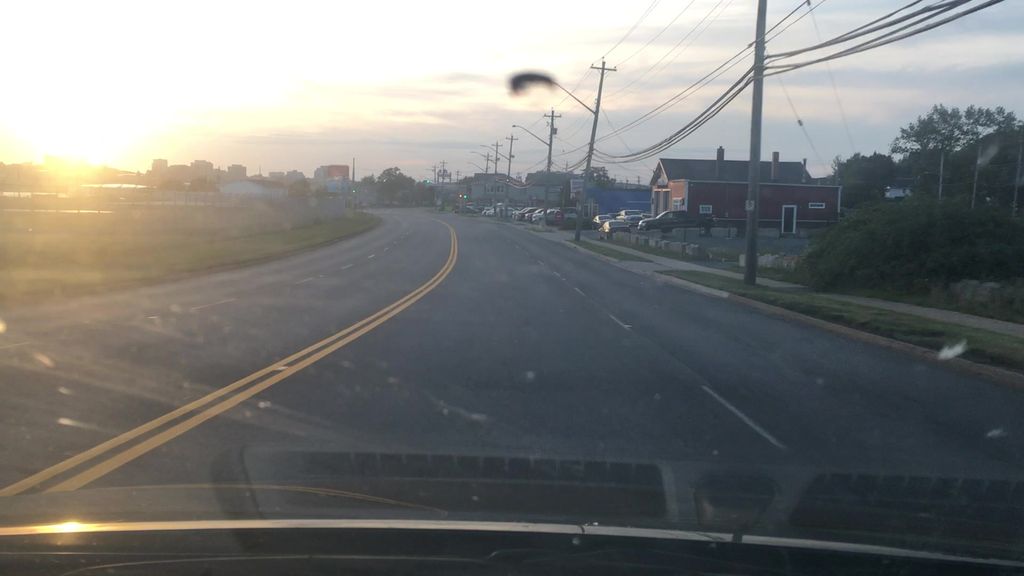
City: halifax